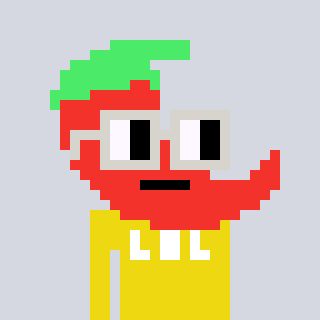
a pixel art character with square light gray glasses, a chilli-shaped head and a yellow-colored body on a cool background